Question: First time seeing this error, can't i put '!' after 'as' in swift?
Or just bug after updating my Xcode to 6.2?
'''
let url = notification.userInfo![CallbackNotification.optionsURLKey] as! NSURL
'''
It shows error :
Expected type after 'as'
P.S: You can try download OAuthSwift from github to test this error.
<URL>

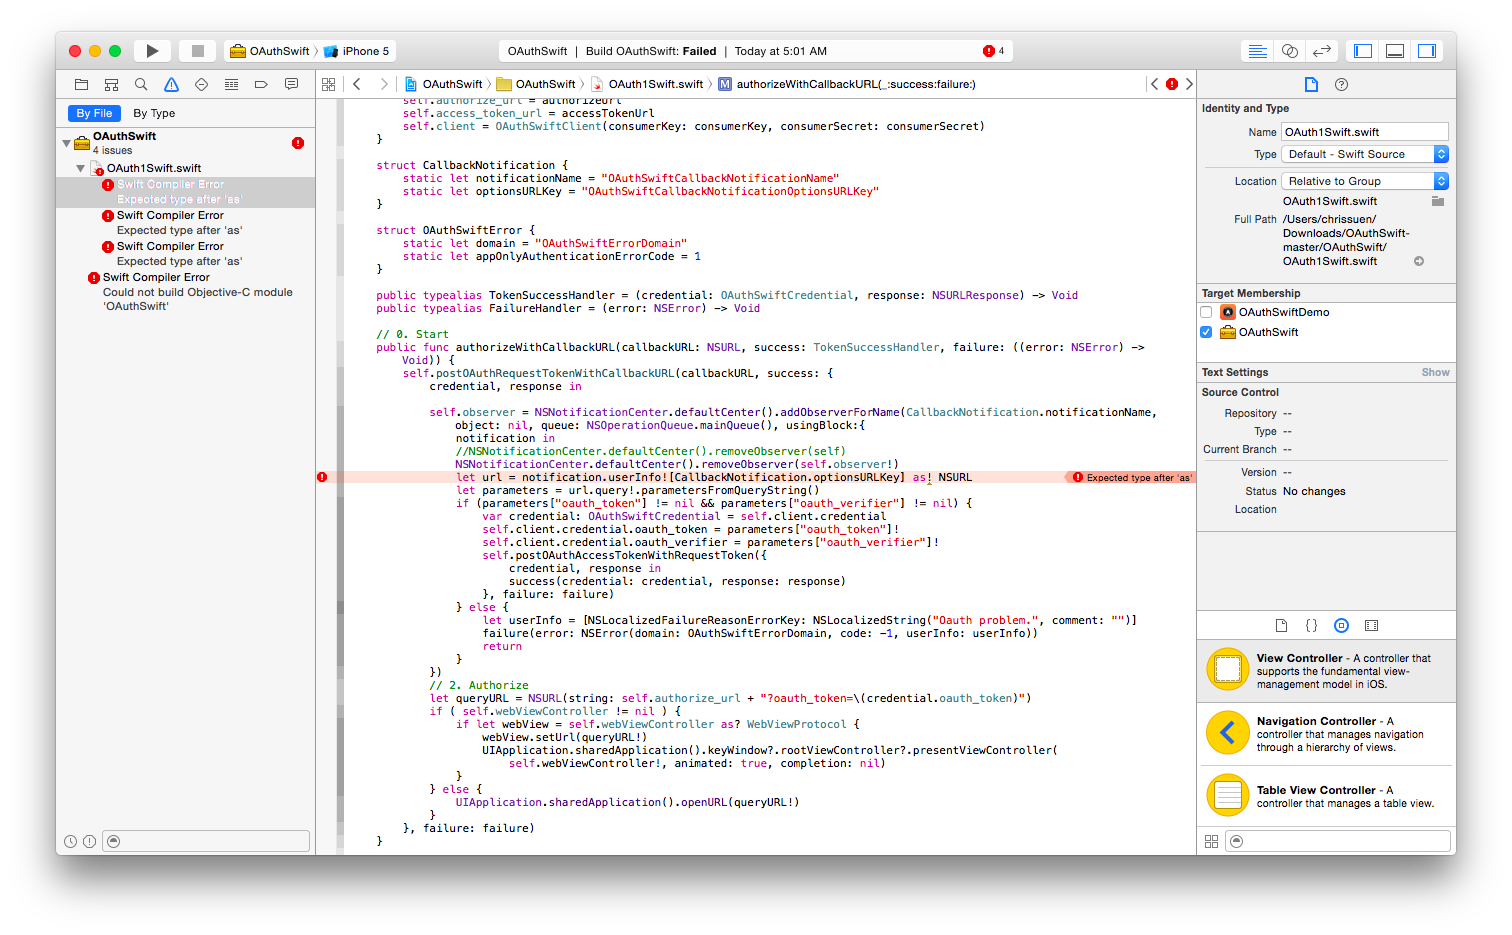
Answer: The 'as!' notation was not introduced until Xcode 6.3. You have Xcode 6.2, so you have to say simple 'as'. Xcode 6.2 does not understand your 'as!'; that is the cause of the compiler error you are getting.
(Note that if you take those '!' away, then when you eventually switch to Xcode 6.3 you have will have to bring them all back again! It really is best to change Xcode versions backwards and forwards like this. If your code was written originally with Xcode 6.3, you should with Xcode 6.3. The only problem is that in that case you cannot submit an app to the App Store until it goes final; right now it is still in beta.)